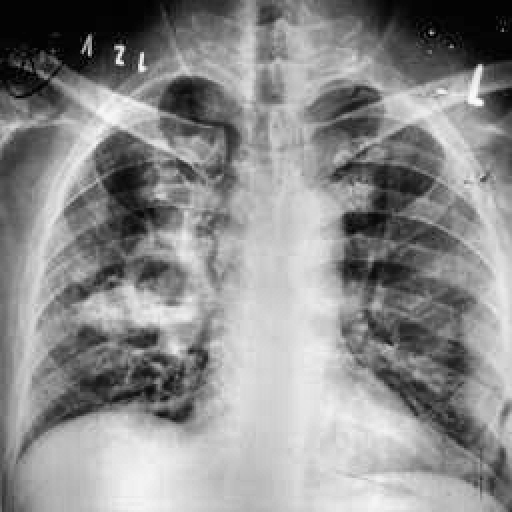
Finding: TUBERCULOSIS